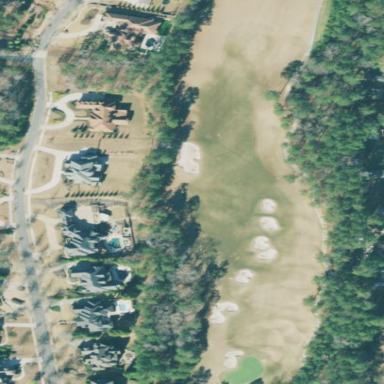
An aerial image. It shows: Area of rough grass used for golf.